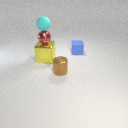
small red metal sphere above large yellow metal cube